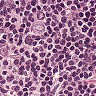
Metastatic tissue present: no